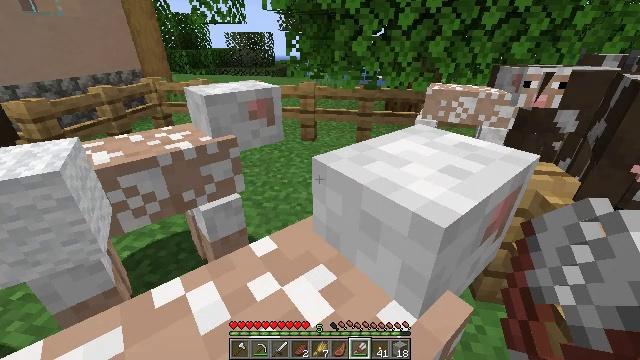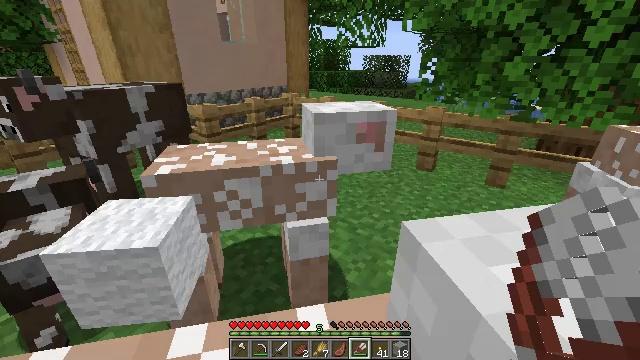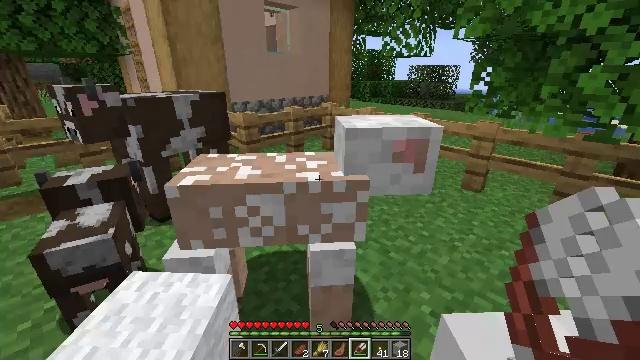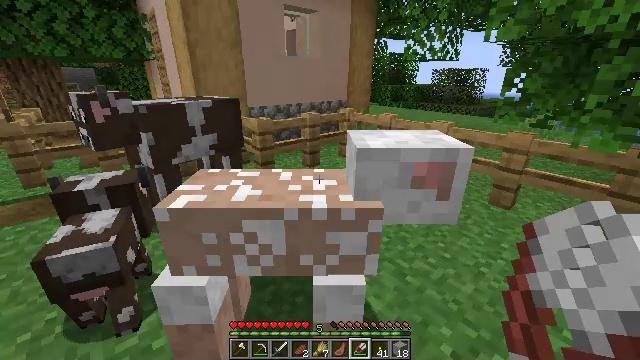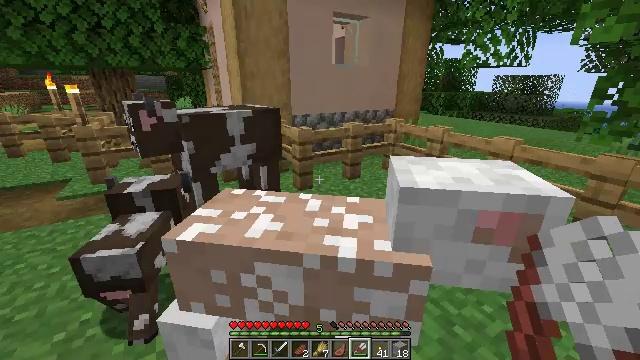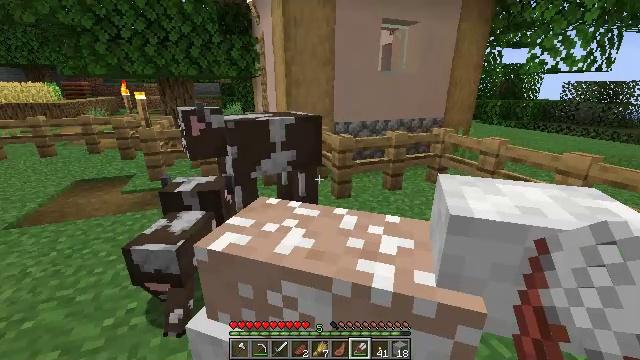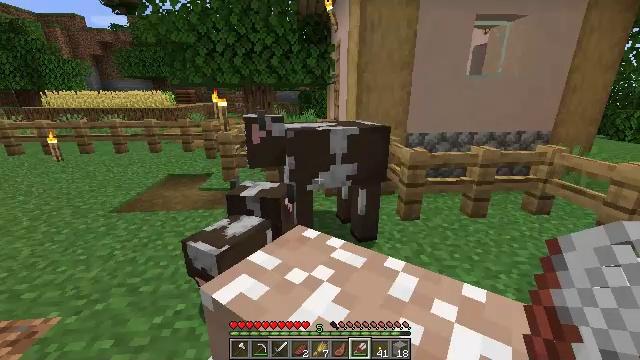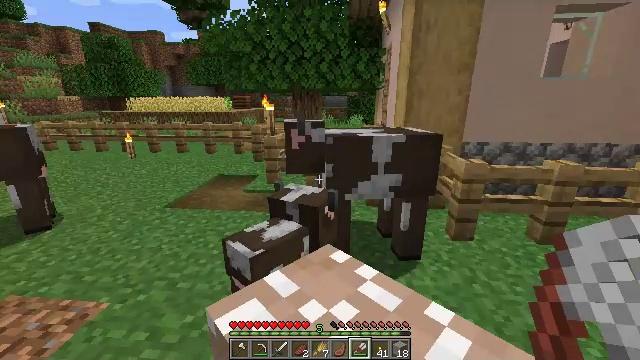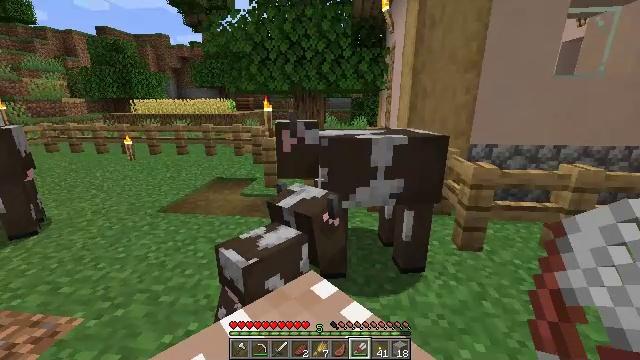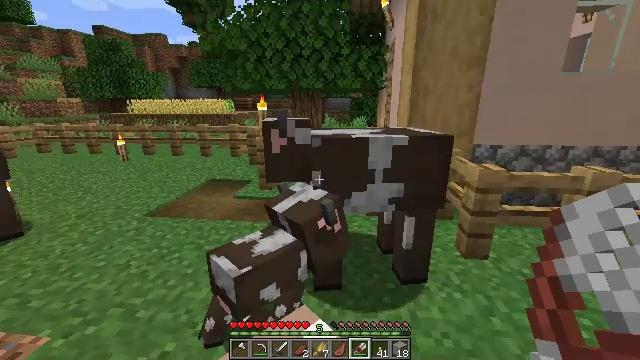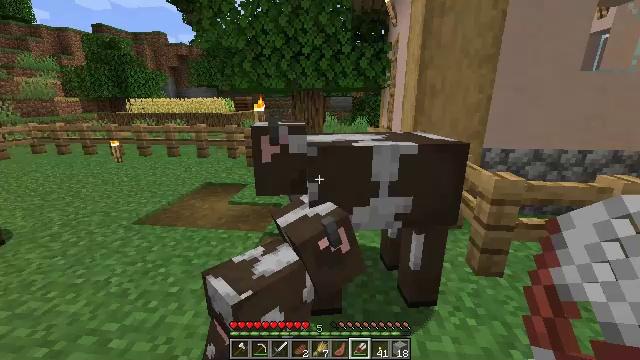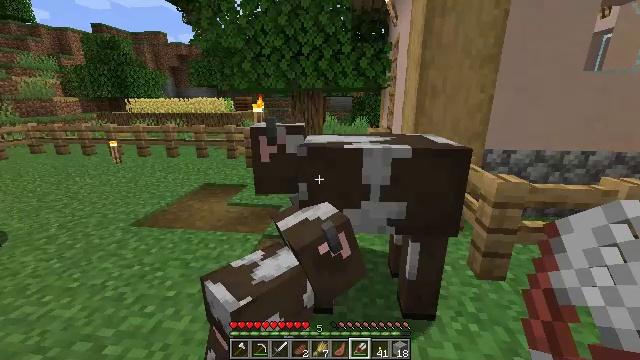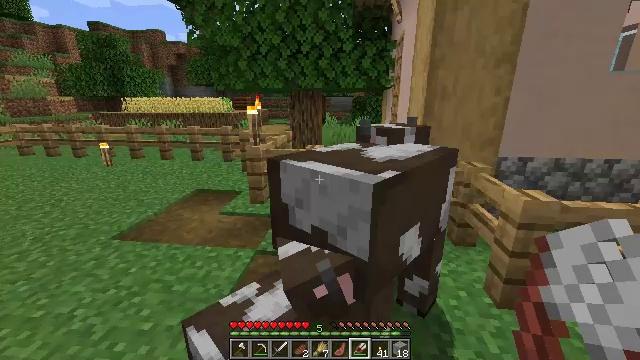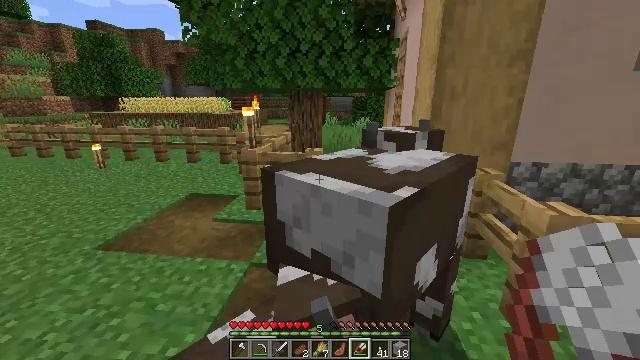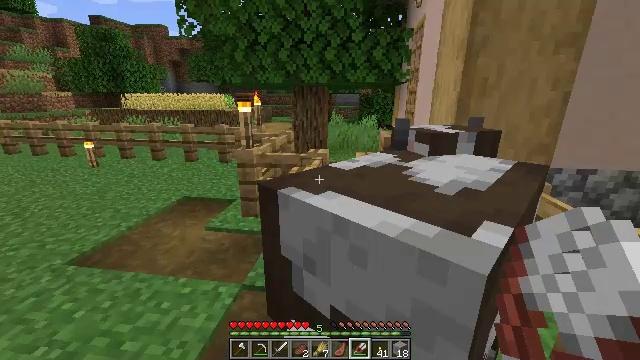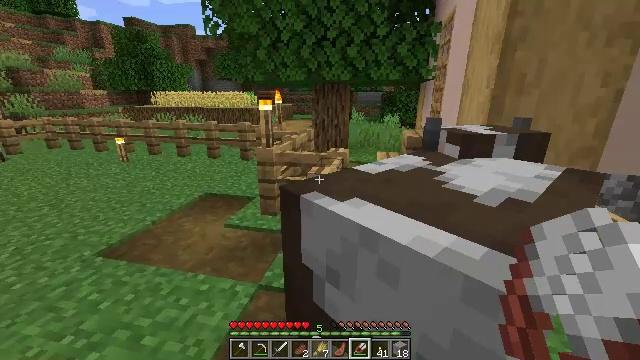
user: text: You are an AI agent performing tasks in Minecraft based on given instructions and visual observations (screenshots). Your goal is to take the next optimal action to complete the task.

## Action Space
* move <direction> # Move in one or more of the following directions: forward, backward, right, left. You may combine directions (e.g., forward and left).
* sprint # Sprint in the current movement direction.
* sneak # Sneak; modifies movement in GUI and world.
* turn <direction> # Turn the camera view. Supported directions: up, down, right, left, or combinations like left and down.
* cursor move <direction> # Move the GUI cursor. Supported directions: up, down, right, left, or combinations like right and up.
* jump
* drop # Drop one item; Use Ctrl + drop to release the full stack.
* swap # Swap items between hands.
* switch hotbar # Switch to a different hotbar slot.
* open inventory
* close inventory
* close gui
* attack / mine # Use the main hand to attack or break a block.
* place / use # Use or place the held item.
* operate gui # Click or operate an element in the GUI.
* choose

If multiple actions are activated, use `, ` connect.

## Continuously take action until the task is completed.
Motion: motion action
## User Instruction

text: Use the crafting table and materials to craft a gray bed.
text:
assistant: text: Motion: move forward, turn left and up
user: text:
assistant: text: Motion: move forward, turn left and up
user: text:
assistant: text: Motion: move forward, turn left
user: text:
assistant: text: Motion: move forward, turn left and up
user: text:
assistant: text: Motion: move forward, turn left and up
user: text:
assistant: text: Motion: move forward, turn left and up
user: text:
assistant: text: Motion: move forward, turn left and up
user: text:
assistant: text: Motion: move forward, turn left
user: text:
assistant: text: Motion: move forward
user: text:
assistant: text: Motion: move forward
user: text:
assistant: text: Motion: move forward
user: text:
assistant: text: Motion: move forward
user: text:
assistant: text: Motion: move forward
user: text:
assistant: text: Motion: move forward, turn left
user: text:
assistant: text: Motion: turn left
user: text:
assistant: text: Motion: turn left
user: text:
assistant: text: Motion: turn left and up
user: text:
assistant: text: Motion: turn left and up
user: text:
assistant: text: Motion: turn left
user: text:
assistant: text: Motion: turn left
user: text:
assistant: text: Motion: turn left
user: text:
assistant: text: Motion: move forward, turn left and up
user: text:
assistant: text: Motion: move forward
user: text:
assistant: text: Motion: move forward
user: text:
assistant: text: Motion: move forward
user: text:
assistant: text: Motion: move forward, turn right and down
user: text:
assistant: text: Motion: move forward, turn right and down
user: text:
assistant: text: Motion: move forward
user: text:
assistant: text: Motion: move forward, turn left
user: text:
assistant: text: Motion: move forward, turn left